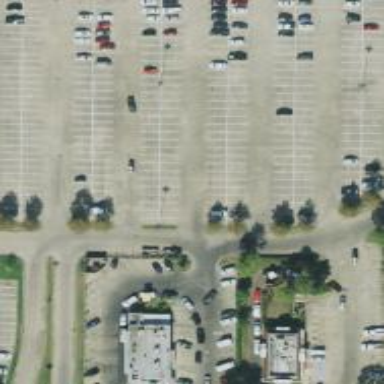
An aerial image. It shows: Parking space is available.